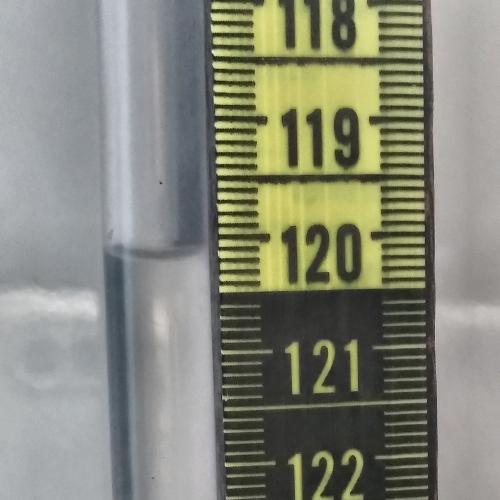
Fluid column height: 120.1 cm